Question: My apologies for a completely newbie question. I did try searching stackoverflow first before posting this question.
I am trying to learn regex using python from diveintopython3.net. While fiddling with the examples, I failed to understand one particular output
for a regex search (shown below):
'''
>>> pattern = 'M?M?M?$'
>>> re.search(pattern,'MMMMmmmmm')
<_sre.SRE_Match object at 0x7f0aa8095168>
'''
Why does the above regex pattern match the input text? My understanding is that the $ character should match only at the end of the string. But the input text ends with ''mmmm''. So i though the patterns should not match.
My python version is :
'''
Python 3.3.2 (default, Dec 4 2014, 12:49:00)
[GCC 4.8.3 20140911 (Red Hat 4.8.3-7)] on linux
'''
EDIT: Attached a screenshot from Debuggex.
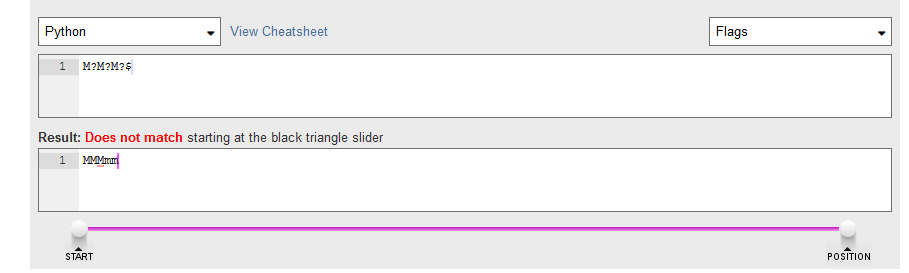
Answer: > Why does the above regex pattern match the input text?
Because you made the previous 'M''s as optional. 'M?' refers an optional 'M'. 'M' may or maynot present. So the above regex ''M?M?M?$'' matches only the zero width end of the line boundary. Hence you got a match.